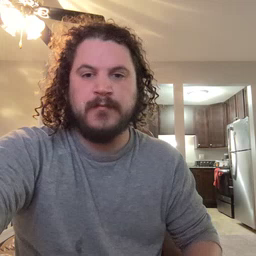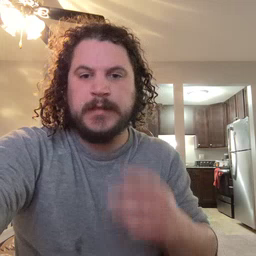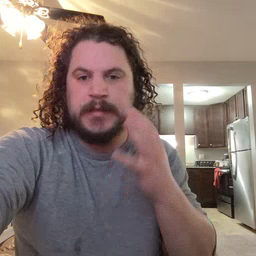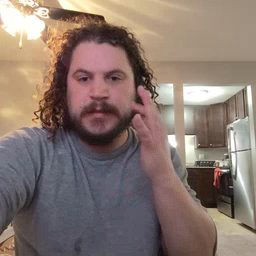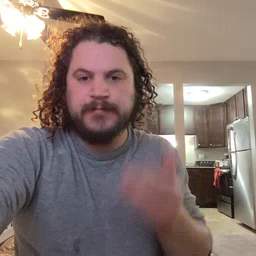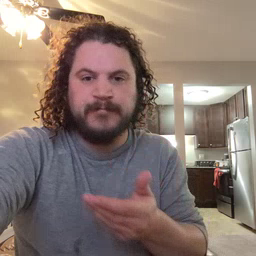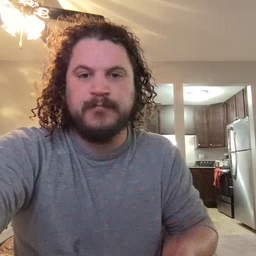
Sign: kitty